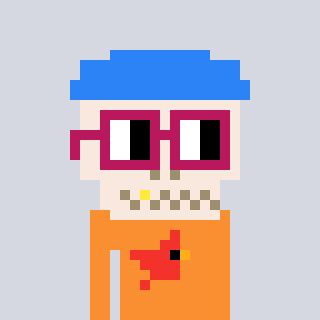
a pixel art character with square dark red glasses, a skeleton-hat-shaped head and a orange-colored body on a cool background